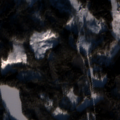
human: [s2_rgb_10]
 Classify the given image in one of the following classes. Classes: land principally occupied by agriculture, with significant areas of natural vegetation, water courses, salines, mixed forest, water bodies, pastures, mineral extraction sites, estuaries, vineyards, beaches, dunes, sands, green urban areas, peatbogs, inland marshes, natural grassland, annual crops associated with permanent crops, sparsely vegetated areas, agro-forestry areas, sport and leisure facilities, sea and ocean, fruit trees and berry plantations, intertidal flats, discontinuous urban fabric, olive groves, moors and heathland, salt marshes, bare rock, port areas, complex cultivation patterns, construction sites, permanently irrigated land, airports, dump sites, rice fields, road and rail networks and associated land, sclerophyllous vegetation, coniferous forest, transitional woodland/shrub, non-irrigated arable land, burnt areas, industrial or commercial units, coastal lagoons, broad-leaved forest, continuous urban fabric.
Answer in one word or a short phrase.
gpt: coniferous forest, mixed forest, transitional woodland/shrub